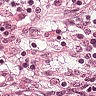
Metastatic tissue present: yes